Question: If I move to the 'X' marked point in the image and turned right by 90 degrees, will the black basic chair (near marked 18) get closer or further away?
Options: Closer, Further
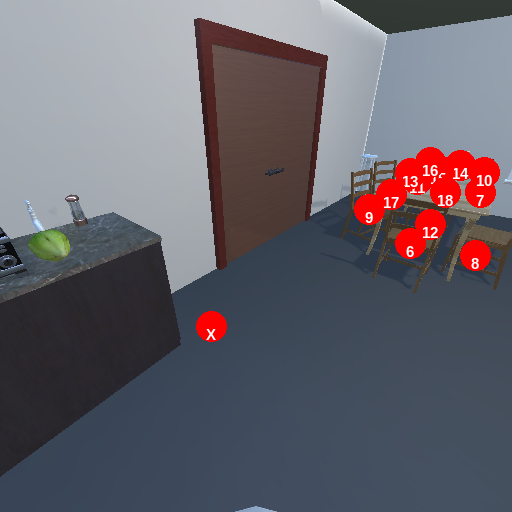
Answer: Closer